Question: Is there a way to hide a template file in admin?
For example I have a template that should only be available if a specific plugin is installed, and I already know how to check if plugin is active. But how do I hide the template?
For example I want to hide "Blogger Redirection"-template bellow:

I have found several links, but all of the solutions seems deprecated.
'''
function isPluginActive($plugin){
if ( in_array( $plugin, apply_filters( 'active_plugins', get_option( 'active_plugins' ) ) ) )
{
return true;
}
return false;
}
'''
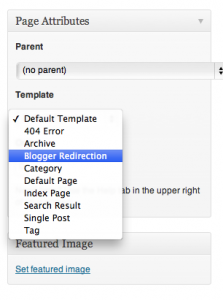
Answer: > Use this code with caution, If you have any pages using the template that you removed from the select, updating the page will cause it to revert to the default template
---
I'm not sure if there is a PHP way of doing this - you'll have to look in the 'WP_Theme' class, but from my first look it might not be possible because in order to get all templates, the class utilizes an internal function called <URL> which scans the current theme directory and gets all '.php' files from there. It then looks for the corresponding 'Template Name:' identifier and if it's present it gets added to the templates list.
So instead I suggest, that you add a little JS that will remove this option from the page template select. Here's a code snippet:
'''
function my_remove_page_template() {
global $pagenow;
if ( in_array( $pagenow, array( 'post-new.php', 'post.php') ) && get_post_type() == 'page' ) { ?>
<script>
(function($){
$(document).ready(function(){
$('#page_template option[value="sidebar-page.php"]').remove();
})
})(jQuery)
</script>
<?php
}
}
add_action('admin_footer', 'my_remove_page_template', 10);
'''
This will remove the template 'sidebar-page.php' from the dropdown. The conditionals are so that the script is only added on add and edit screens of pages.
Adjust to your case and enjoy :)